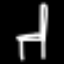
Label: chair